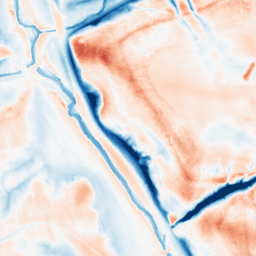
Category: classical
Decomposition family: gaussian_anisotropic
Decomposition parameters: sigma_x: 10
sigma_y: 10
Upsampling method: edge_directed
Upsampling parameters: scale: 2
Upsampling scale: 2